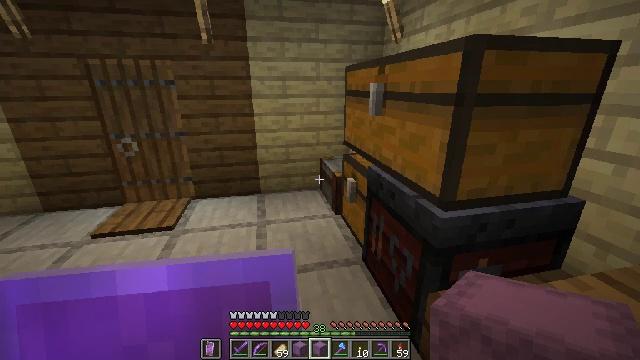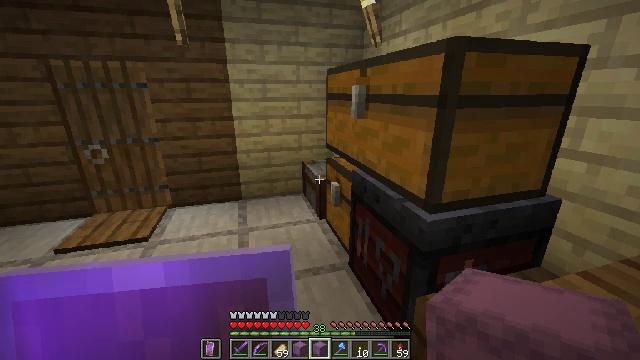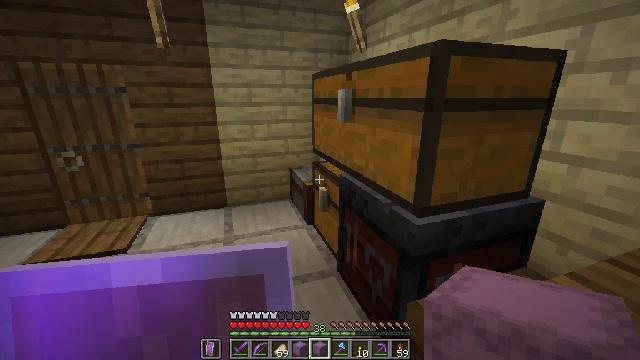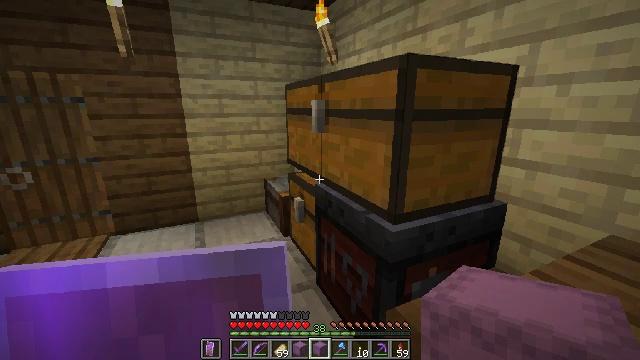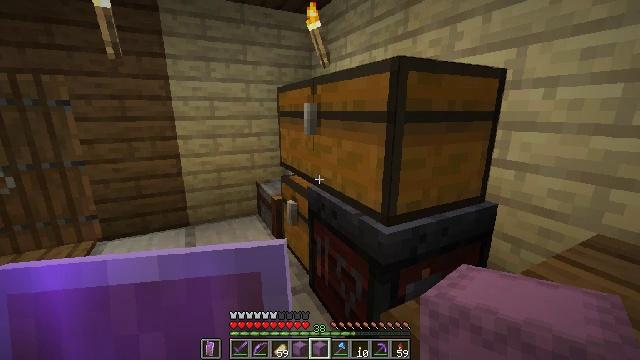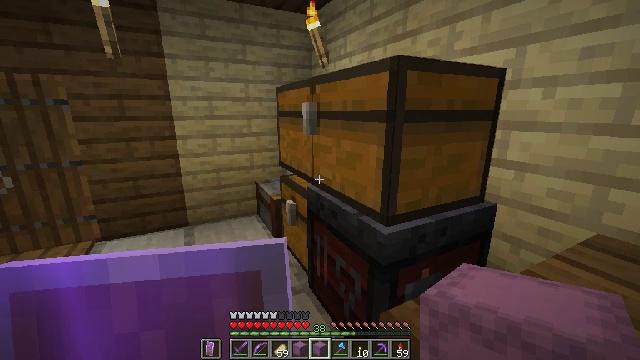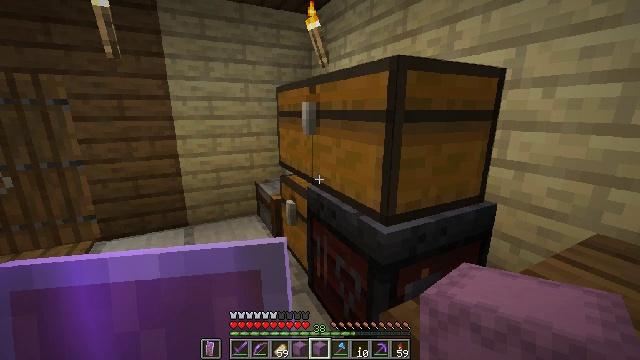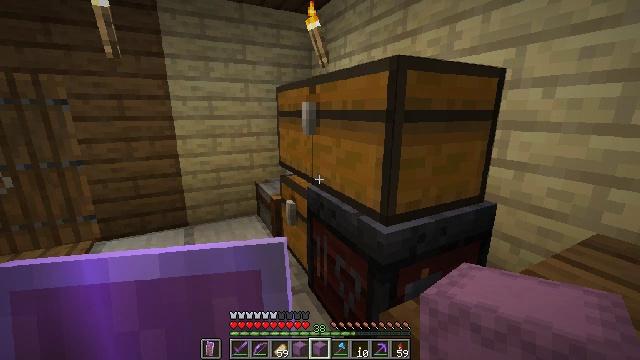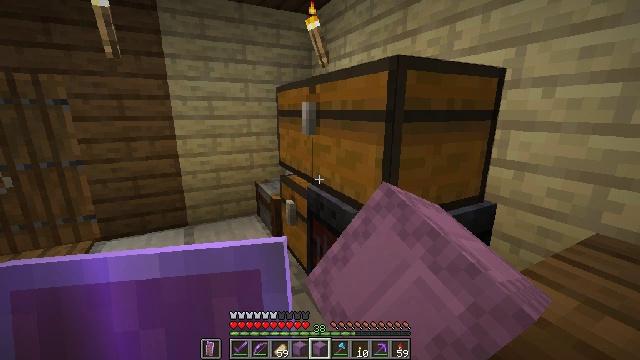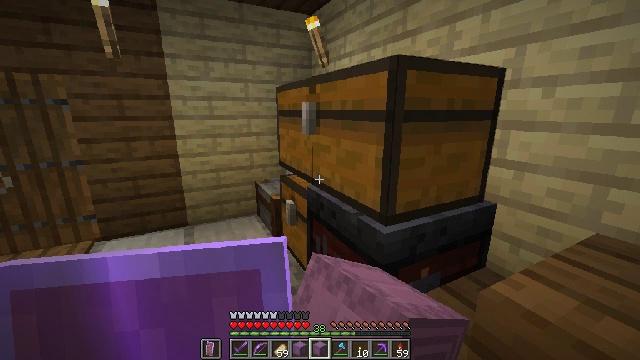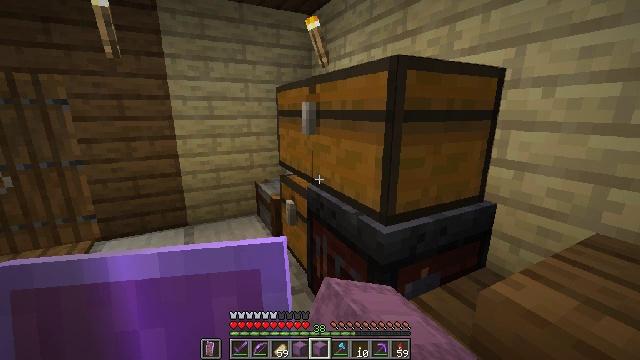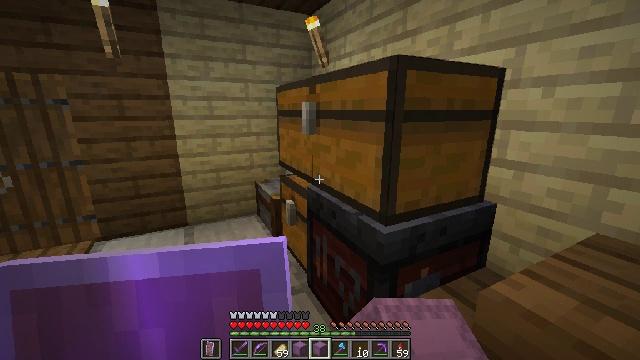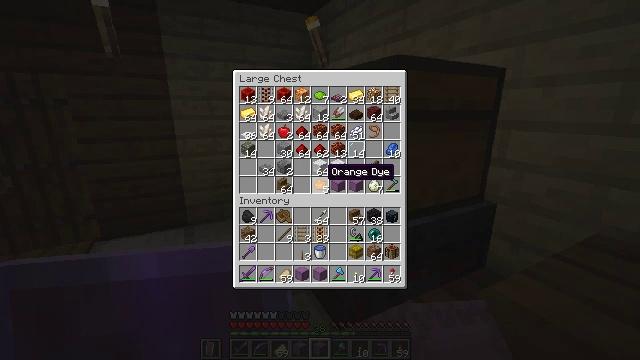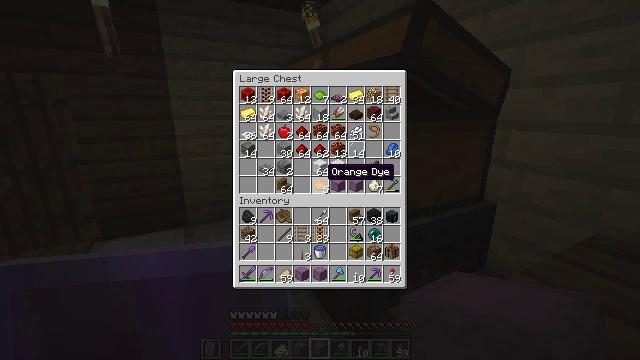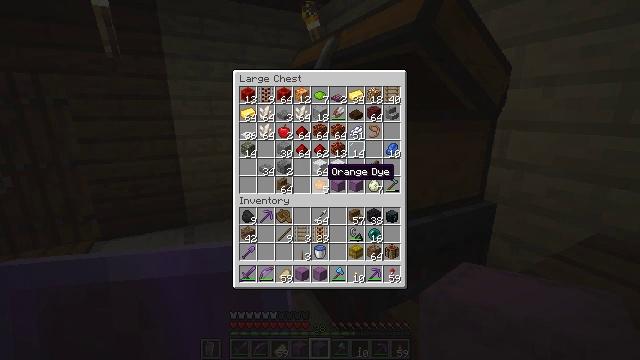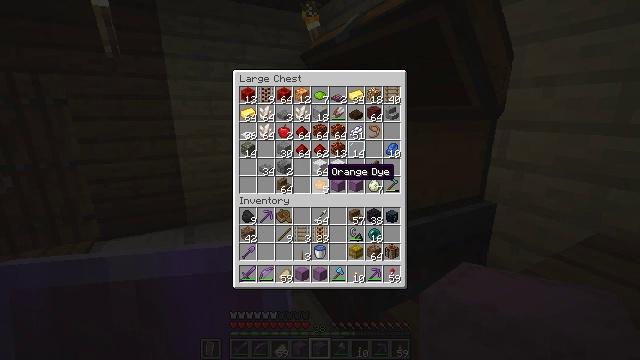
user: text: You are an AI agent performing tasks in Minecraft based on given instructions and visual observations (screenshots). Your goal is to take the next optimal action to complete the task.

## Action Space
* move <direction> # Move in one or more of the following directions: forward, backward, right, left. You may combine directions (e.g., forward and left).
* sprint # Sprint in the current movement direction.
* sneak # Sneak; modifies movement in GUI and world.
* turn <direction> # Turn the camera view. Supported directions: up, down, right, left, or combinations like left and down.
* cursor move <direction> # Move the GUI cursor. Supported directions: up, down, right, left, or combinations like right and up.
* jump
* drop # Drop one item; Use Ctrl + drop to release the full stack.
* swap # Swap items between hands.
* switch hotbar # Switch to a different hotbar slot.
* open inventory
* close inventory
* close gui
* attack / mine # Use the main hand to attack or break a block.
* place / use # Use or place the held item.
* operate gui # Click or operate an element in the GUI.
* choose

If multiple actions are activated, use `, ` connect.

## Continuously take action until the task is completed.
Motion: motion action
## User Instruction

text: craft item lime shulker box
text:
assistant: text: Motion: turn right
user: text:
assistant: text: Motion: turn right and up
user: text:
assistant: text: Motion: turn right and up
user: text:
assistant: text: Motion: turn right
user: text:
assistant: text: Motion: no_op
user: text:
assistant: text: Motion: no_op
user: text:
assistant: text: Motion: use / place
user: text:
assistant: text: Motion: use / place
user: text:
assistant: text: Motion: use / place
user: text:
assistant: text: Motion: no_op
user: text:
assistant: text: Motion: no_op
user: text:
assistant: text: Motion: no_op
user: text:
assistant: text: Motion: no_op
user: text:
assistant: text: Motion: no_op
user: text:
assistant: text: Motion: no_op
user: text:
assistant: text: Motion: no_op
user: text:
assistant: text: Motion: no_op
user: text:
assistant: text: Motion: no_op
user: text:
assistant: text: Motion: no_op
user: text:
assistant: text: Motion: no_op
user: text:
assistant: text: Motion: no_op
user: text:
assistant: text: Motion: no_op
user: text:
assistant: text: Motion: no_op
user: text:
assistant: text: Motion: turn up
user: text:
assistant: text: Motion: turn up
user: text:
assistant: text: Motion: turn up
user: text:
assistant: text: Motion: no_op
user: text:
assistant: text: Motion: turn up
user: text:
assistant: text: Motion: no_op
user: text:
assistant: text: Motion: no_op